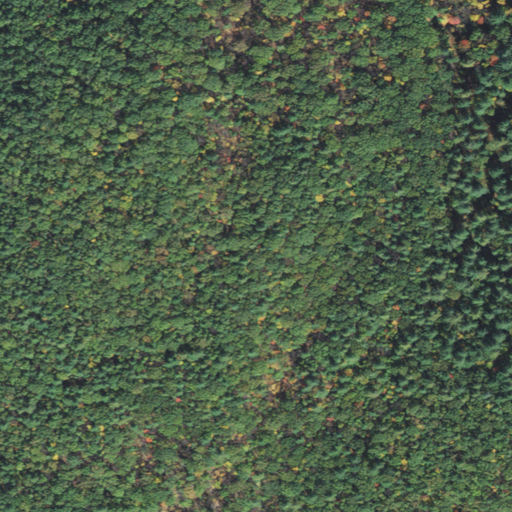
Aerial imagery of mountain in Massachusetts named Quarry Hill containing deciduous forest, mixed forest, and evergreen forest